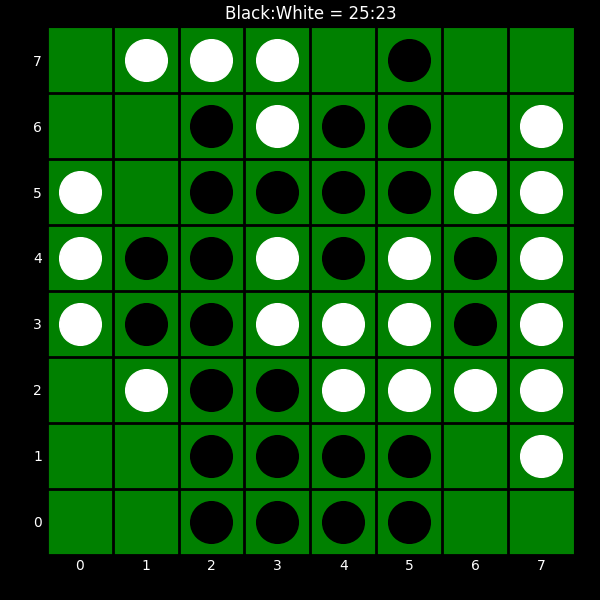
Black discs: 25
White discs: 23